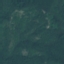
Land use / land cover class: Forest